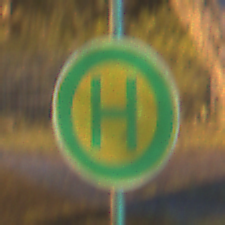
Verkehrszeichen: Haltestelle
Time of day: Night
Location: Outdoor (Urban)
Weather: PartlyCloudy
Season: NotSpecified
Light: Artificial